RGB frame:
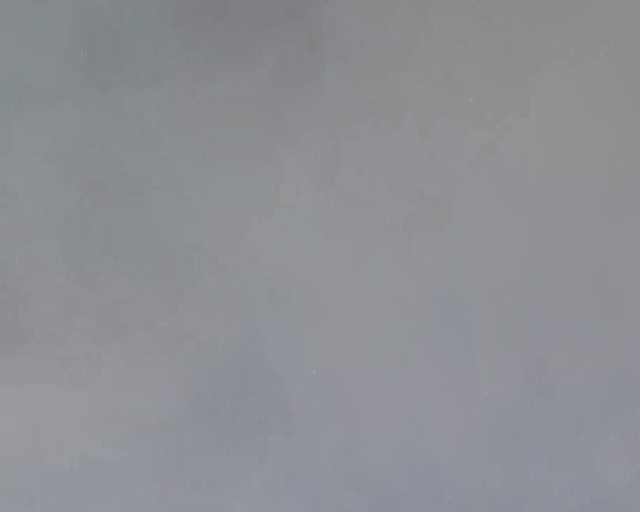
Thermal frame:
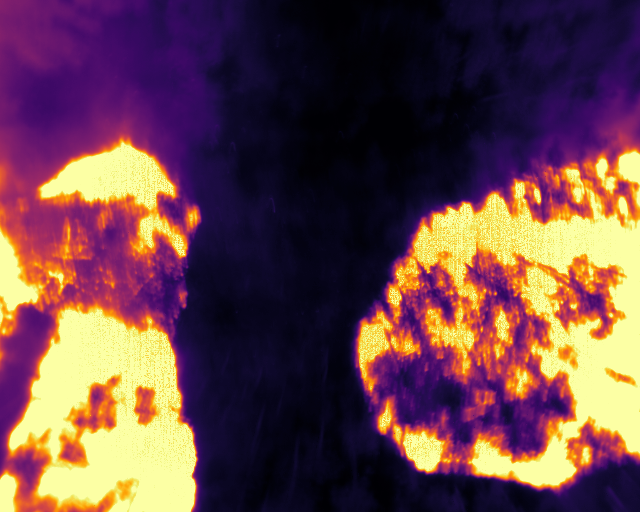
Captured: 2026-02-27 02:37:18
Pixels at or above 80 °C: 161284 (fraction of frame: 0.4922)